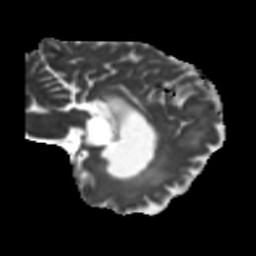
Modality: MD
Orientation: sagittal
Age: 65
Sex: female
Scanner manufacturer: siemens
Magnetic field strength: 3 T
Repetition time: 5.25 s
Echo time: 0.08 s